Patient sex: M
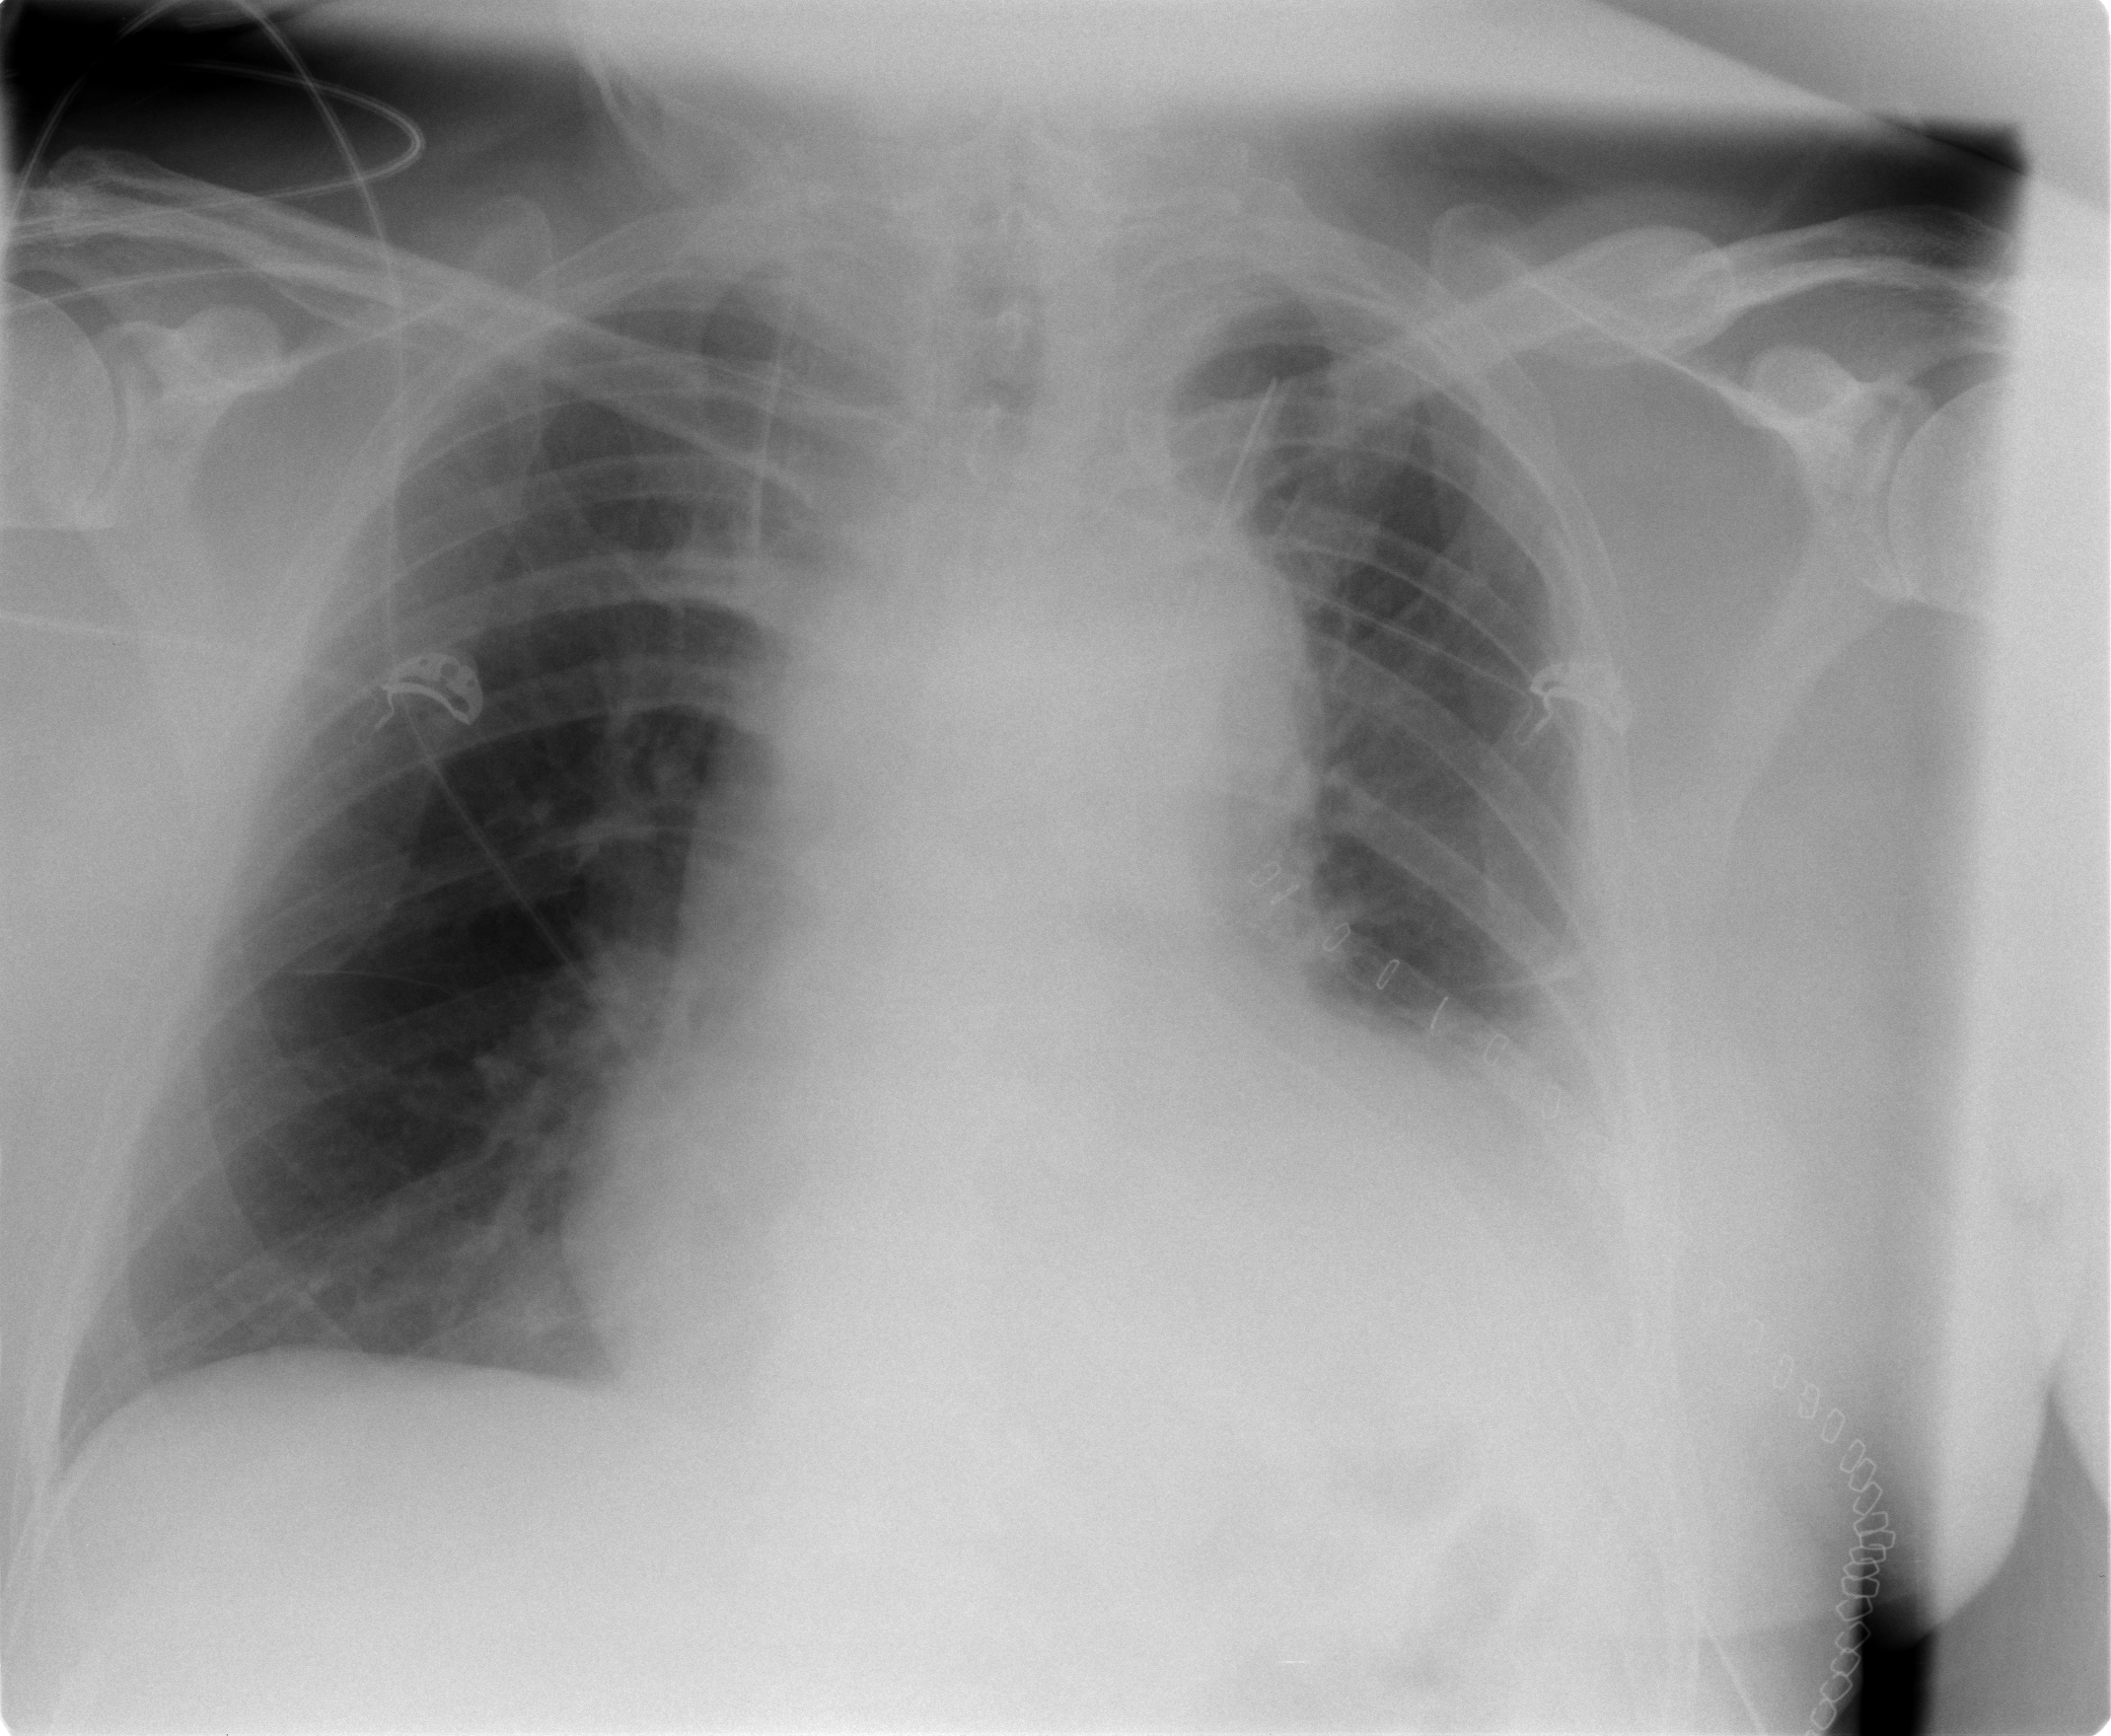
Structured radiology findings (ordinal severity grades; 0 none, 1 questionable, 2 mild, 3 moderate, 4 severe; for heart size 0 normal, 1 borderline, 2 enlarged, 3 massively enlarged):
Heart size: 2
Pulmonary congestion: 0
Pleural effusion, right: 0
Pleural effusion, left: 3
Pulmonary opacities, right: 0
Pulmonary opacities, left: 0
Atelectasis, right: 2
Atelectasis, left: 3